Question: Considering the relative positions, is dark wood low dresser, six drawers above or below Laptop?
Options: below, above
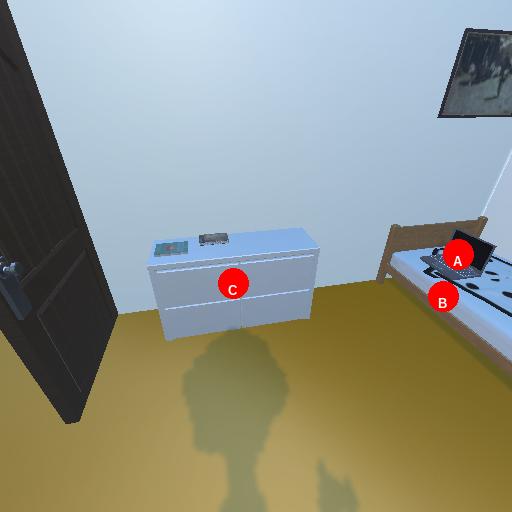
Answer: below